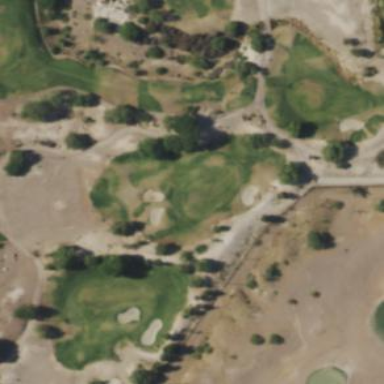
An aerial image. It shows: Rough area on grassy golf course.